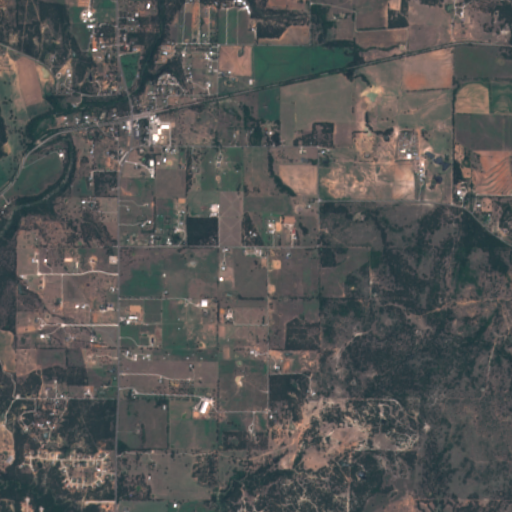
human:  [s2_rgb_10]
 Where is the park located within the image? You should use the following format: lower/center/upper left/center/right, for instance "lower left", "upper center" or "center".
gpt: The park is located in the center left of the image.
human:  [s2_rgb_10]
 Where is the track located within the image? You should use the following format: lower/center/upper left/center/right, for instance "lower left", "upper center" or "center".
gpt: There is no track in the image.